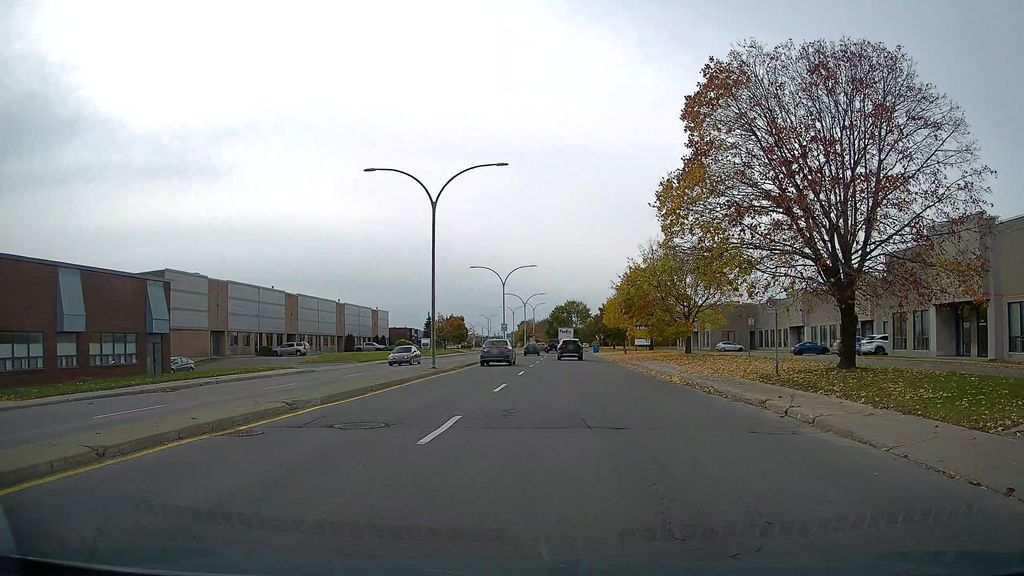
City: montreal